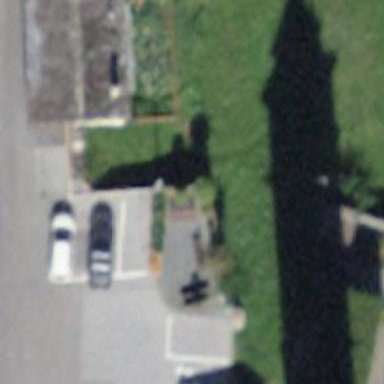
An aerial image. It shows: Bench.